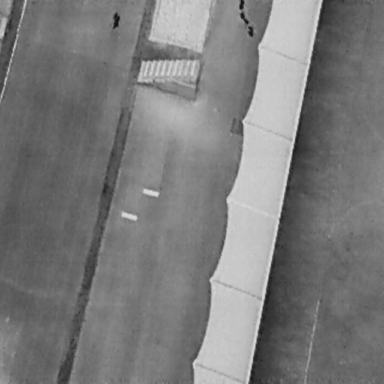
There is a Person in the infrared image.